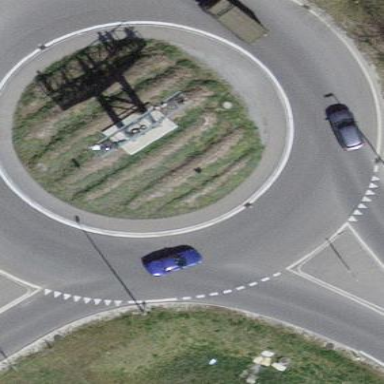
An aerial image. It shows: Asphalt road that is secondary route leading to roundabout.